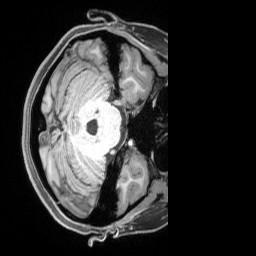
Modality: T1w
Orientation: axial
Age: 26
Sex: female
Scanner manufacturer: siemens
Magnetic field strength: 3 T
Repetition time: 2.17 s
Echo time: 0.00169 s